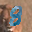
Label: 8